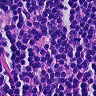
Metastatic tissue present: no